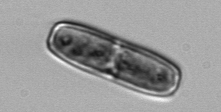
Label: Ephemera